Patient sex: F
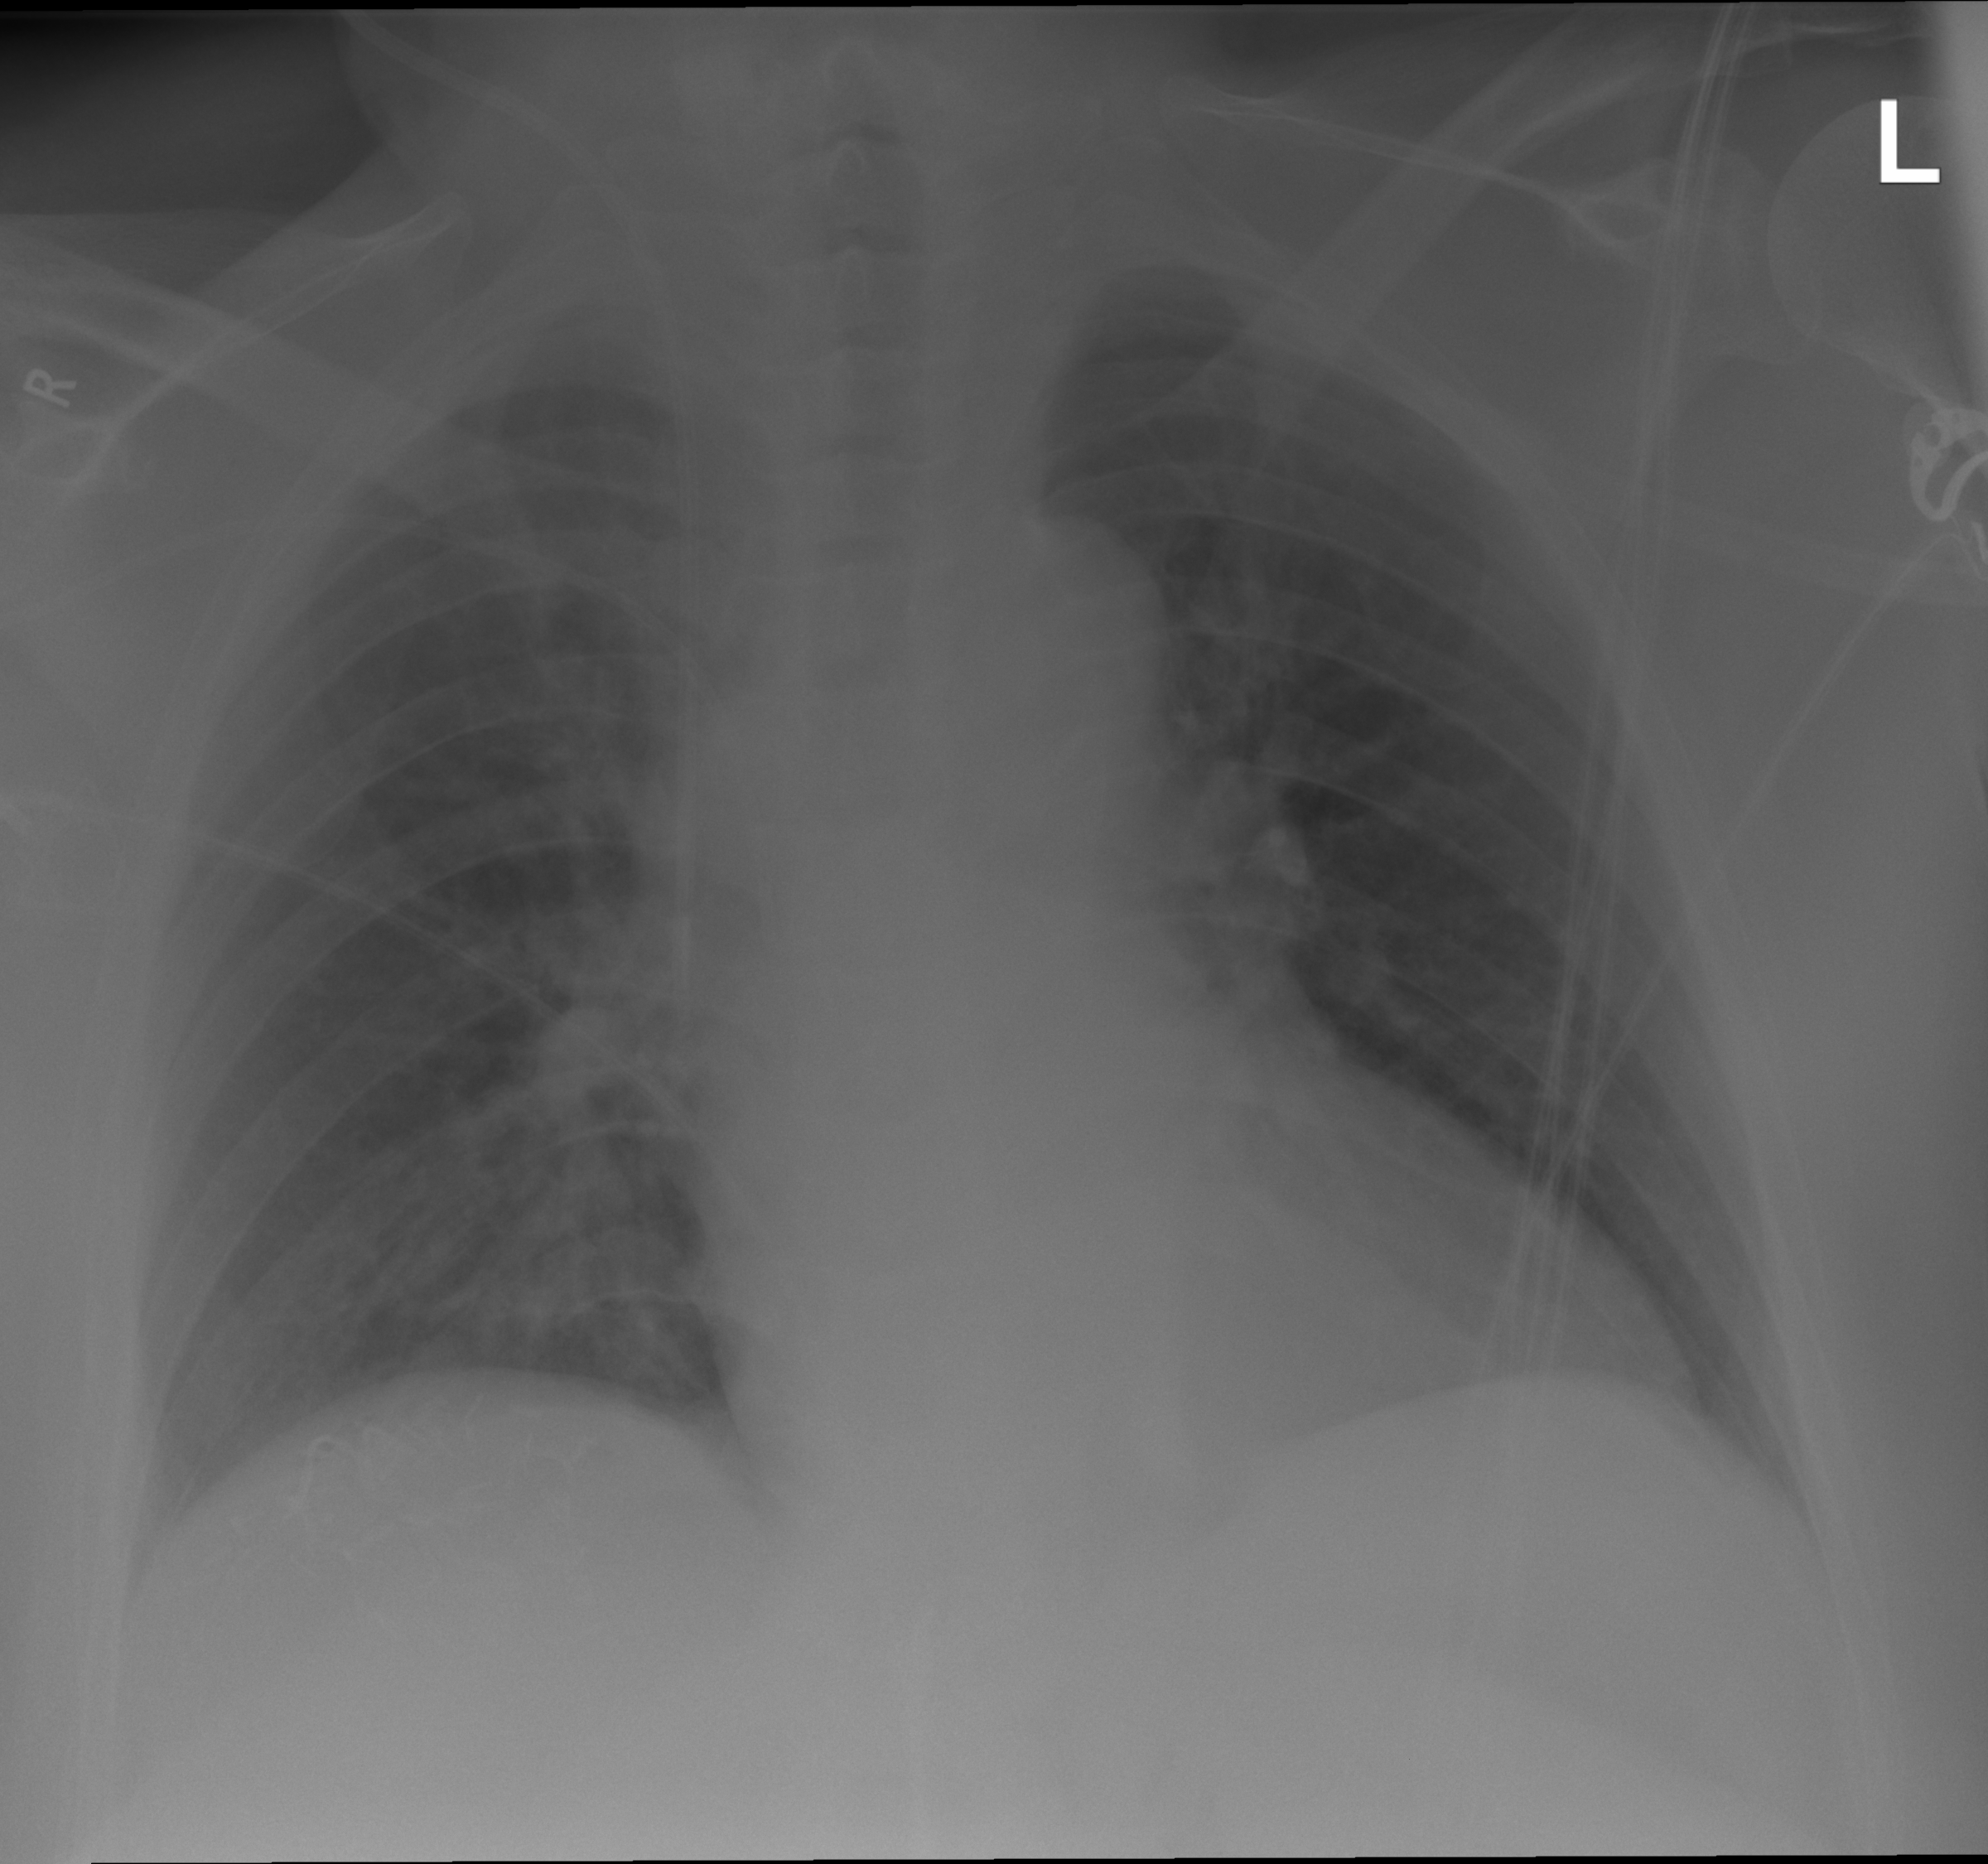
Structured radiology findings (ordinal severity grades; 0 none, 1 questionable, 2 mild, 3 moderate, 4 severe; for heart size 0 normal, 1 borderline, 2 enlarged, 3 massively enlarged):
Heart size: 2
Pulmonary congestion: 0
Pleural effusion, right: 0
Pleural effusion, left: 0
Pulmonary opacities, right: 1
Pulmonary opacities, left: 0
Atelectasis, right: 2
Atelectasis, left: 0